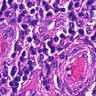
Metastatic tissue present: no